Aerial crown-view tile of a tropical tree (Barro Colorado Island, Panama), acquired 20250414:
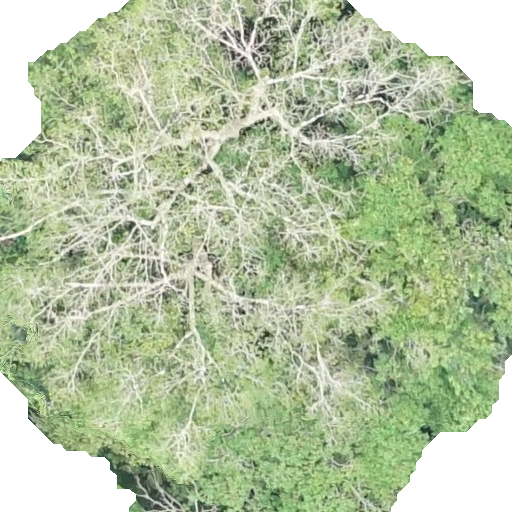
Species: Hura crepitans
GBIF accepted scientific name: Hura crepitans
Crown area: 388.292 m²